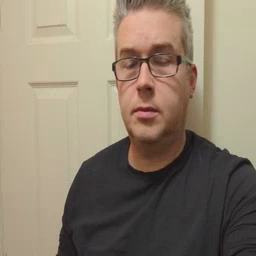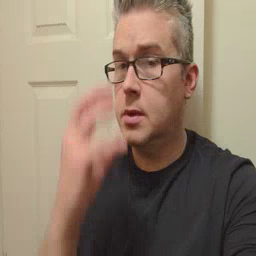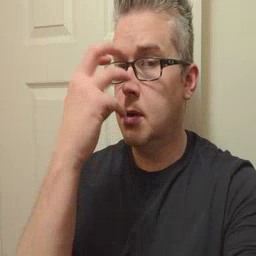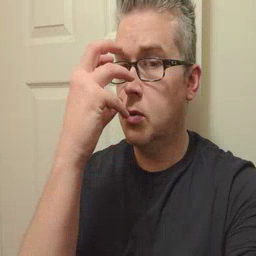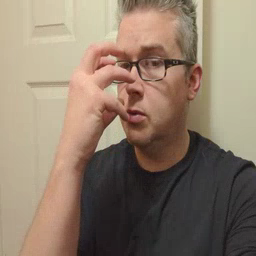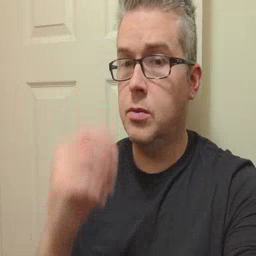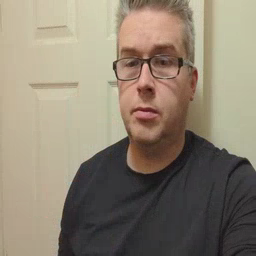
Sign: clown